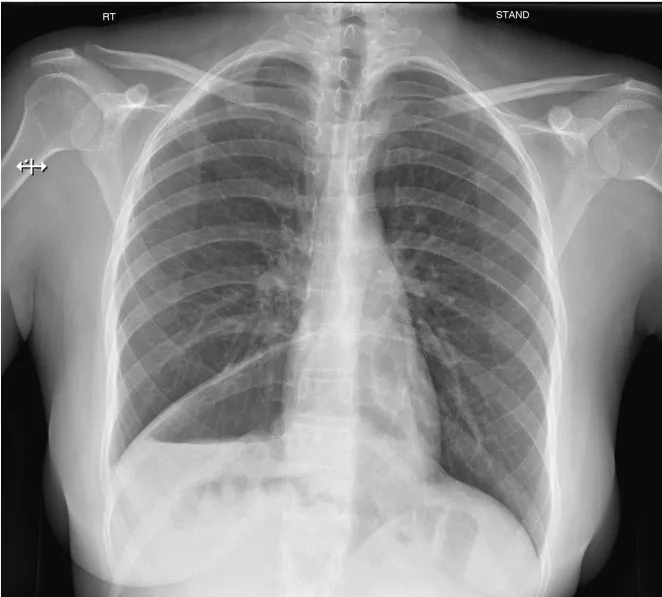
Pre-op x-ray chest with Chilaiditis Sign.
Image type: radiology (x_ray)